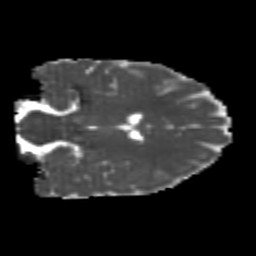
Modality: MD
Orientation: coronal
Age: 21
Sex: female
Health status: healthy
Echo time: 0.074 s